Field crop: maize
Growth stage: 2
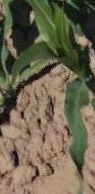
Species: maize